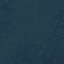
Label: Forest